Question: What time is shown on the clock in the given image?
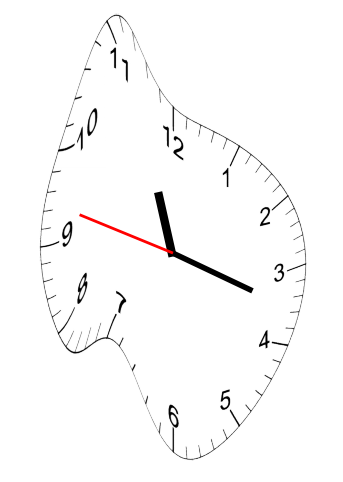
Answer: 11:17:47